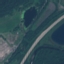
Land use / land cover: Highway